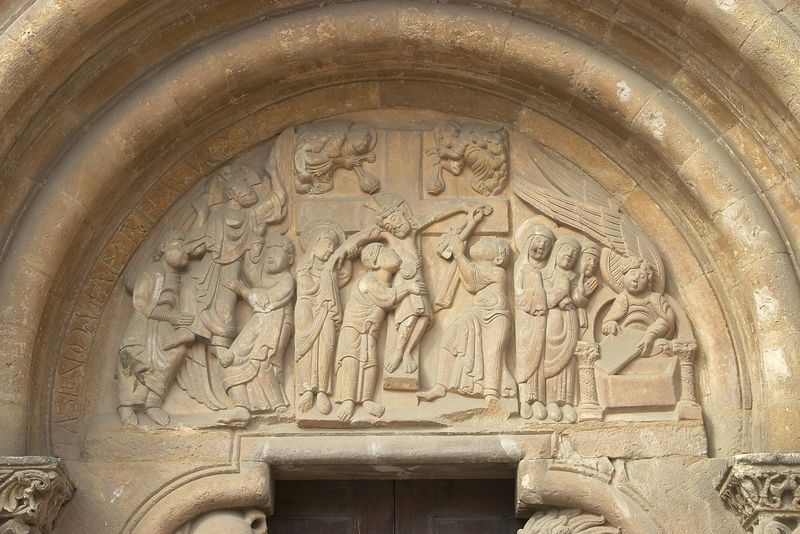
Titel: San Isidoro in León
Standort: Léon, S. Isodoro (EU - E)
Schlagwörter: flügel, tür, johannes, stein, tod, trauer, engel, skulptur, relief, arch, church, columns, people, women, figures, plastik, kreuz, torbogen, weinen, halbrund, fries, portal, werkzeug, christus, jesus, kreuzabnahme, kreuzigung, angel, angels, man, stone, mittelalter, death, posaunen, fresko, entrance, maria, maria magdalena, cross, mittelalterlich, sculpture, wings, crucifixion, descent, door, tympanon, zange, gewände, medieval, christ, crucifix, deposition, mary, wing, trumpet, trumpets, nail, crucifiction, halo, jesus christ, crucified, apostles, carve, cruxification, freeze, freise, frease